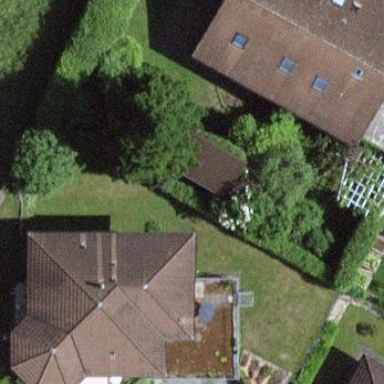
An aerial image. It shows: Detached building.